Interaction volume radius: 5 \u00c5
Interaction volume height: 10 \u00c5
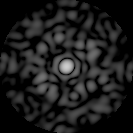
Disorder parameter: 0.7555